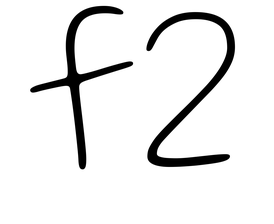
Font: Gluten_Thin